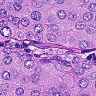
Metastatic tissue present: yes